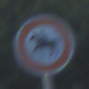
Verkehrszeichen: VerbotReiter
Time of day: SunriseSunset
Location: Outdoor (RoadRail)
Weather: Clear
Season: NotSpecified
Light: Natural